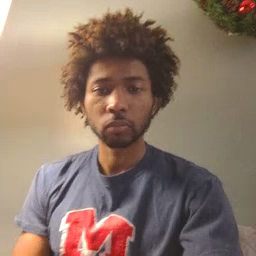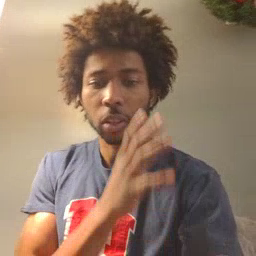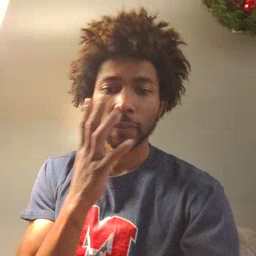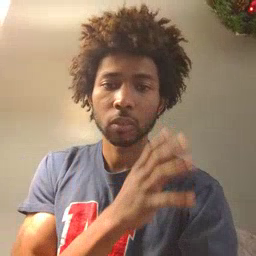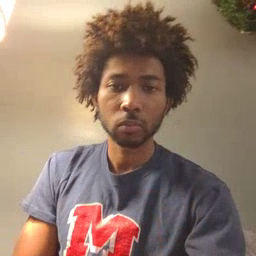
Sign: farm